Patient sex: F
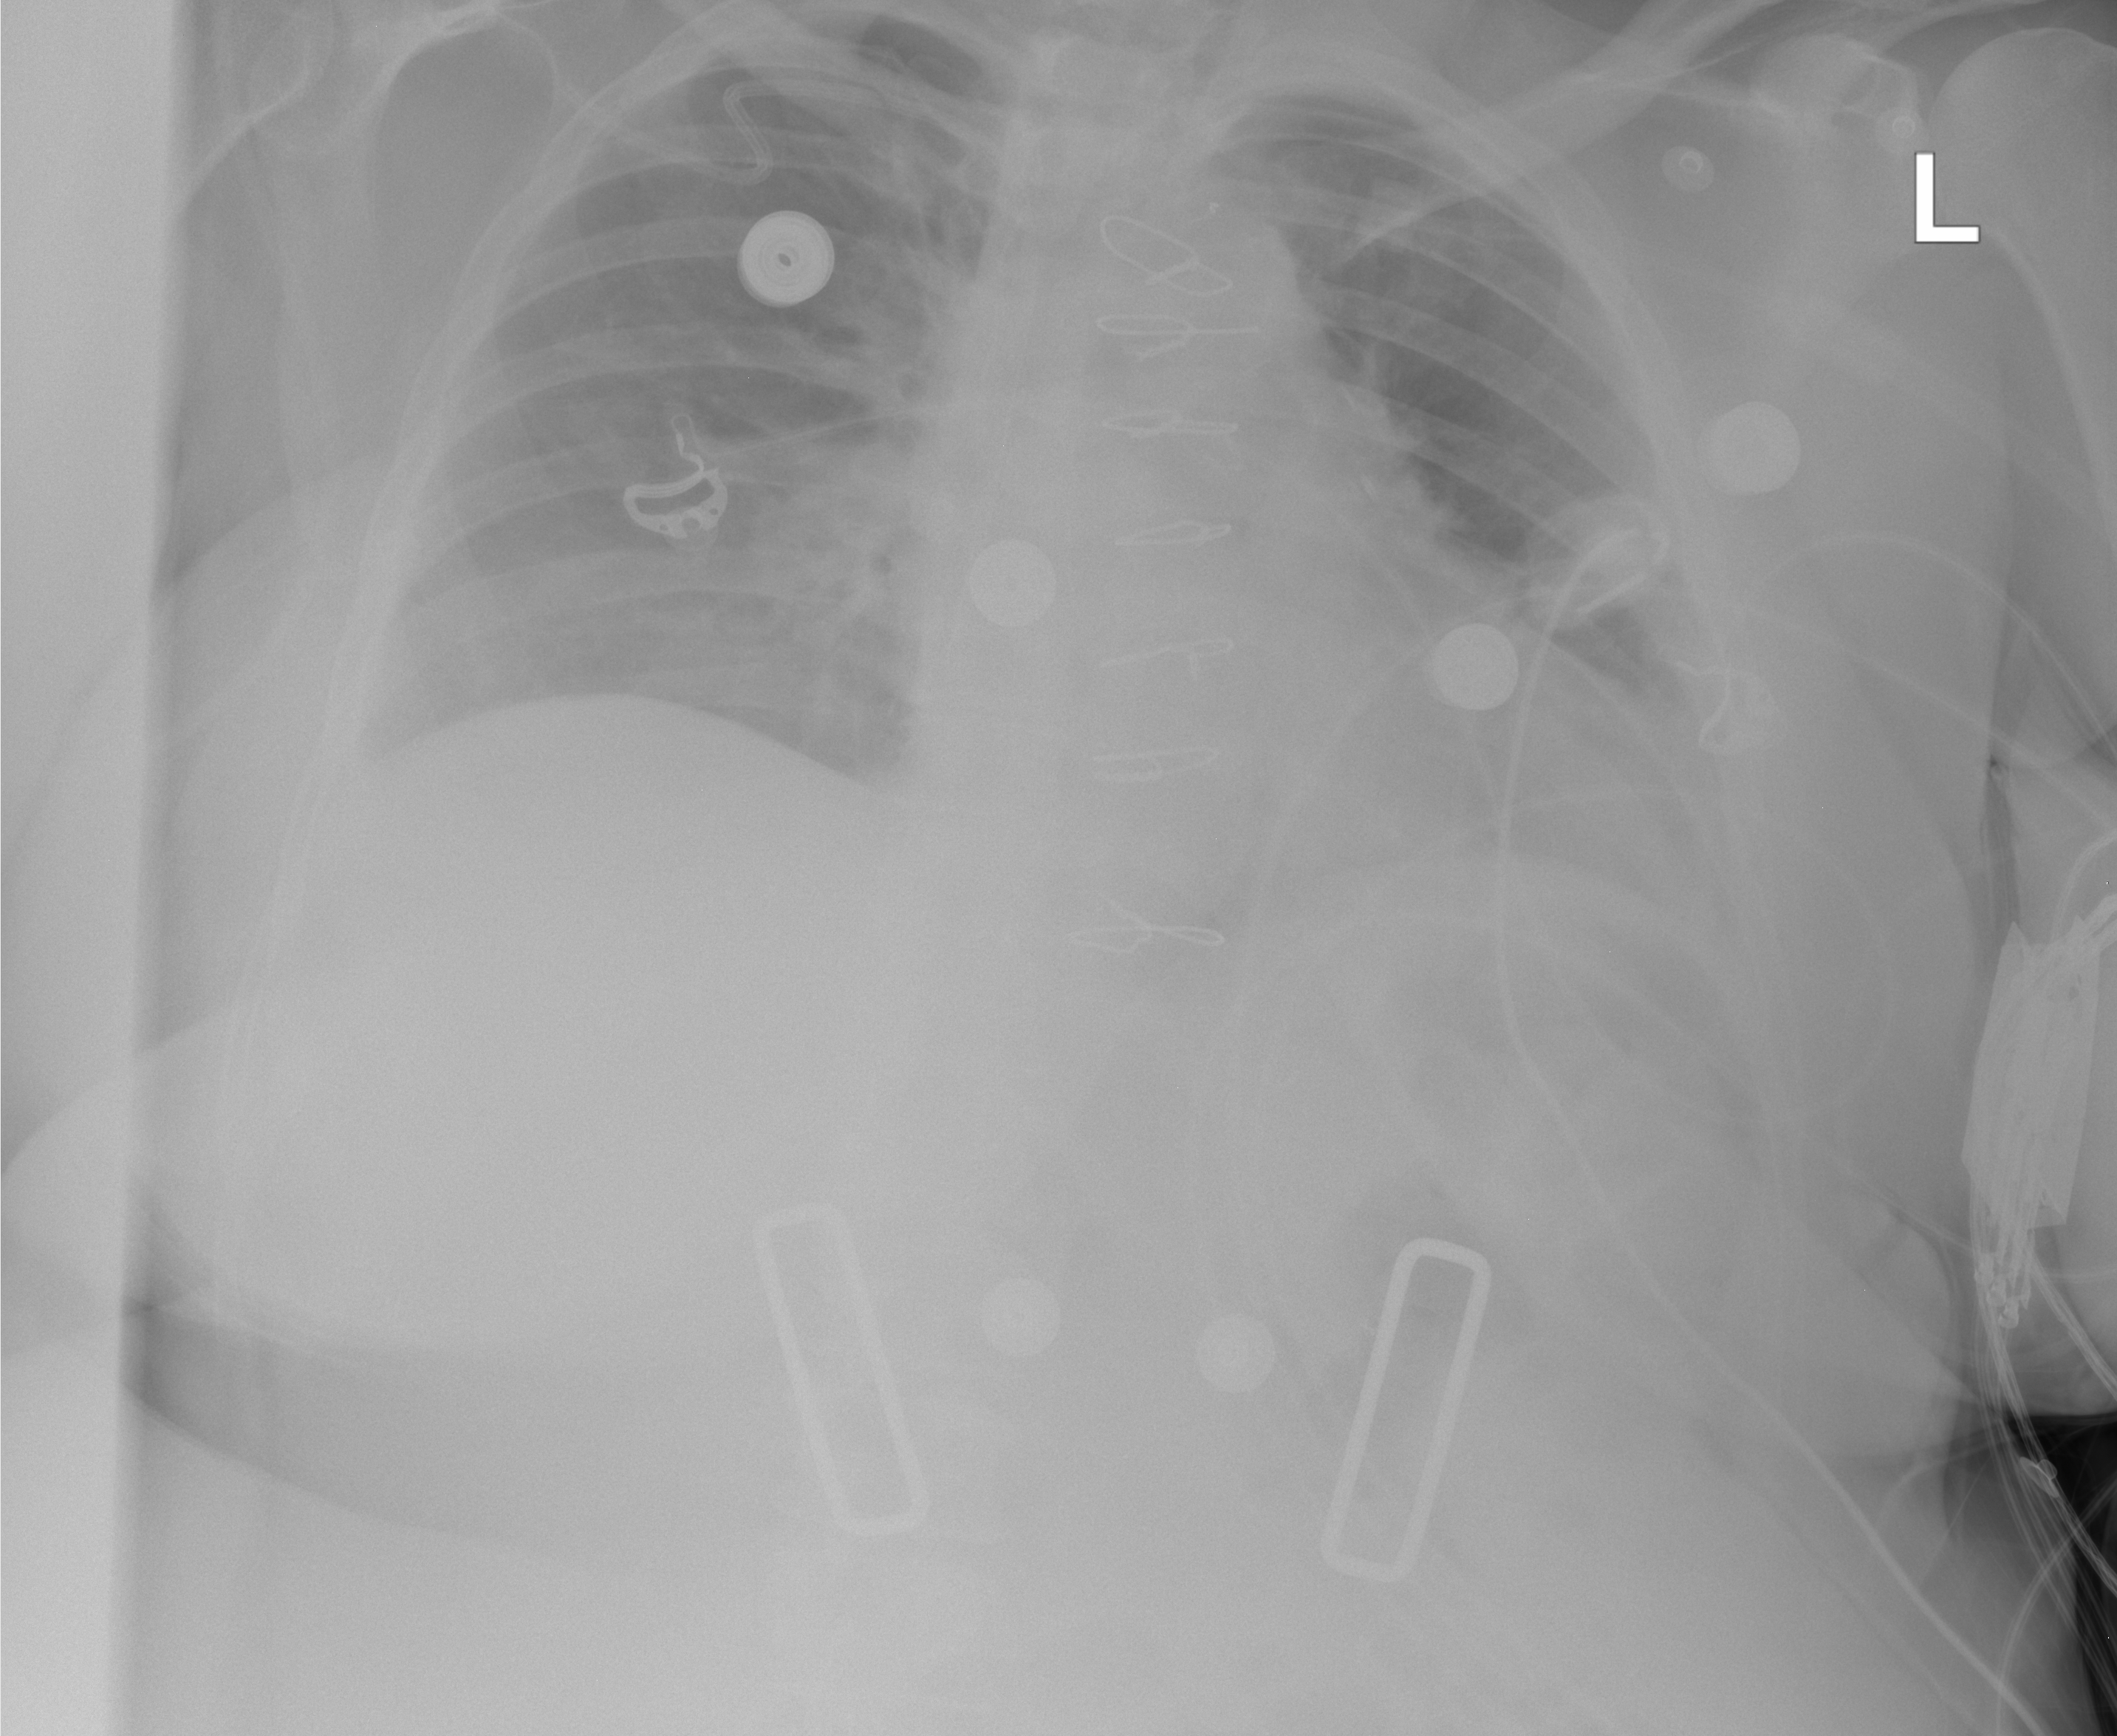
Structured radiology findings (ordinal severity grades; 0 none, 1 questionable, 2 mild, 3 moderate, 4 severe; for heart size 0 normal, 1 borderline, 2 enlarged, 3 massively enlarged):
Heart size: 2
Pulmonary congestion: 0
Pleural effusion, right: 1
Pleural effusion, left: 0
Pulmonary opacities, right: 0
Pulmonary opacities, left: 0
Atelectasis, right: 2
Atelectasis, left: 0